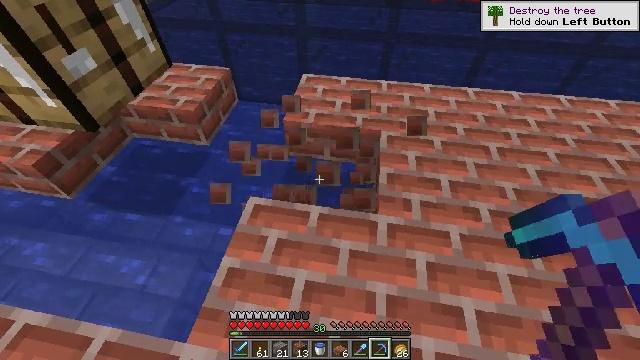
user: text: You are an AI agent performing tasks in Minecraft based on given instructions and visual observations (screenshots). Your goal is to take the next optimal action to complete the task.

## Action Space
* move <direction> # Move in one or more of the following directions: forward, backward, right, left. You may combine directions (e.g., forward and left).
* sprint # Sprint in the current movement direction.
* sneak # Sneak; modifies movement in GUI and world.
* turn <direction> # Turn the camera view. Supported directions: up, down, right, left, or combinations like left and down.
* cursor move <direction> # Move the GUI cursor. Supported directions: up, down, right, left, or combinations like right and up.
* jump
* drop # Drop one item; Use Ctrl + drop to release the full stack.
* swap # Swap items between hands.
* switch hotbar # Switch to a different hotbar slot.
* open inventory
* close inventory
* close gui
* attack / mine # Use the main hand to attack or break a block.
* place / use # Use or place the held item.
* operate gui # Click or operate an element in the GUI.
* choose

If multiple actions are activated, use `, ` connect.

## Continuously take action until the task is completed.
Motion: motion action
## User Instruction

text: Mine the brick slab on the ground.
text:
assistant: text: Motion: no_op